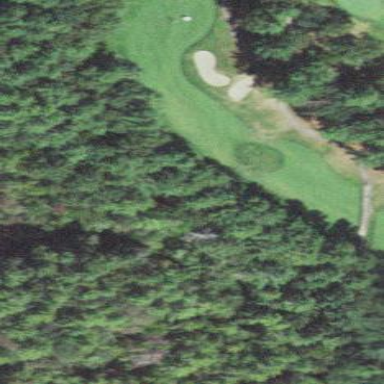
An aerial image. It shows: Golf fairway surrounded by grass.